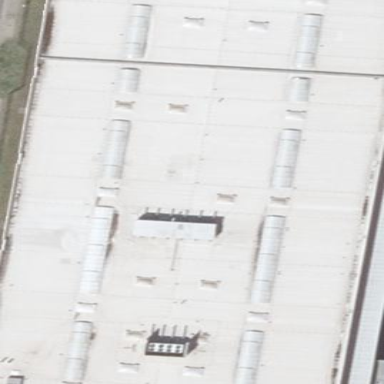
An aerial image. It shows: Warehouse building used for storage rental services.